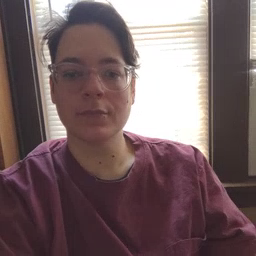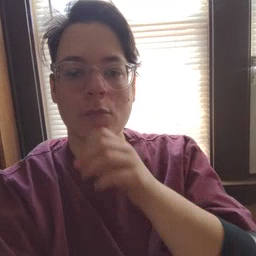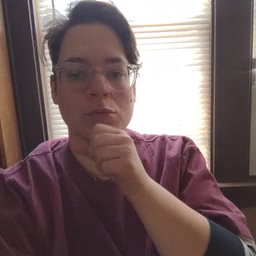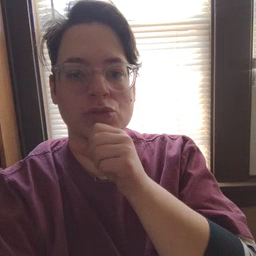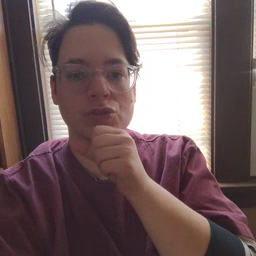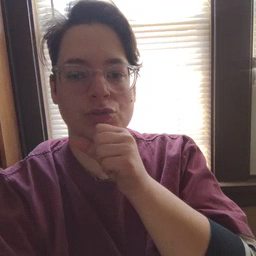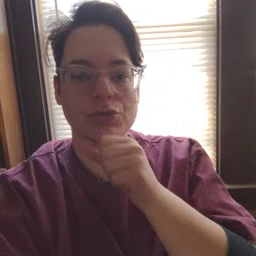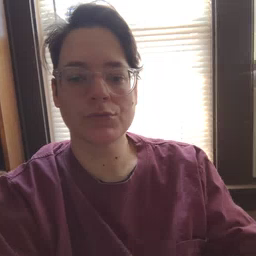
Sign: orange